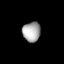
Tissue: lung
Cell type: T cells
Senescence score: 0.1898
Nuclear area (px): 352
Mean DAPI intensity: 167.051